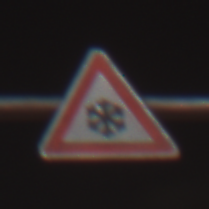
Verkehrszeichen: SchneeOderEisglaette
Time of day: Night
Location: Outdoor (Urban)
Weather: PartlyCloudy
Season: NotSpecified
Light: Artificial